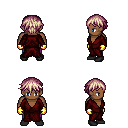
a pixel art fantasy rpg character, male body template, human, dark skin, red robe, magenta pants, white blonde short bangs hairstyle, gold gloves, black shoes, four views (front, back, left, right), 2x2 character sprite sheet, small pixel art, hard edges, no anti-aliasing